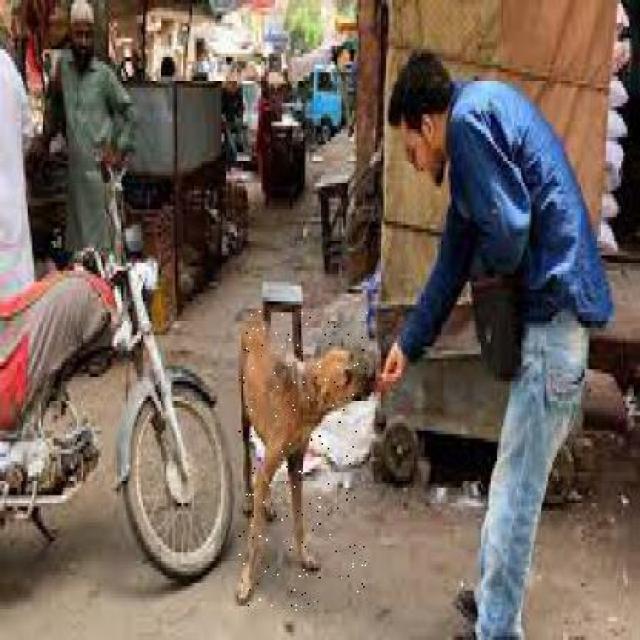
Healthy canine skin — no visible lesions, inflammation, or abnormalities. The skin and coat appear normal.